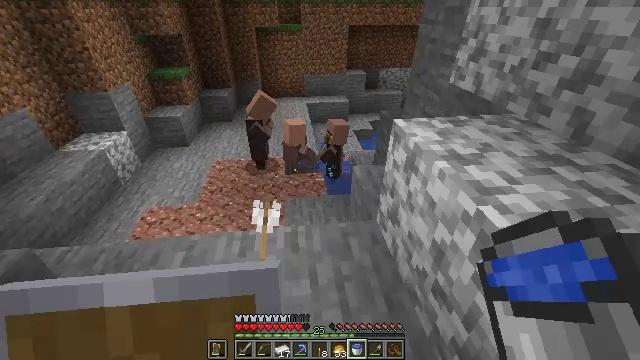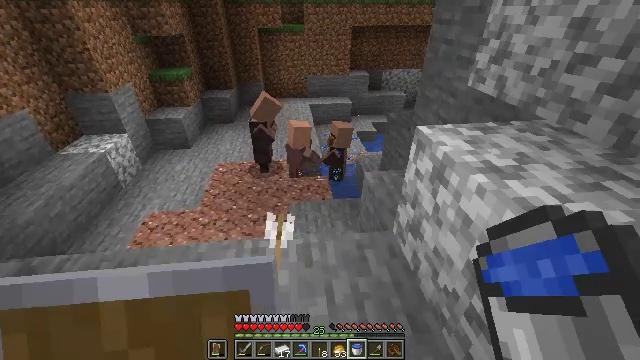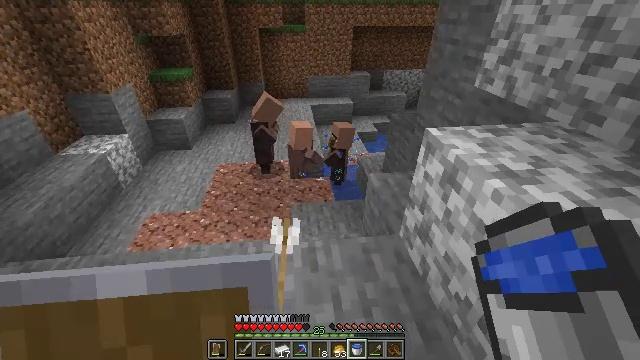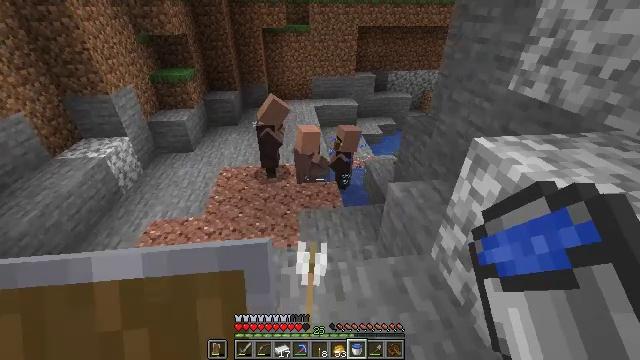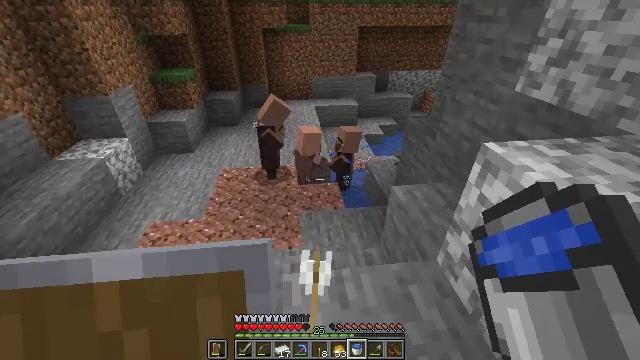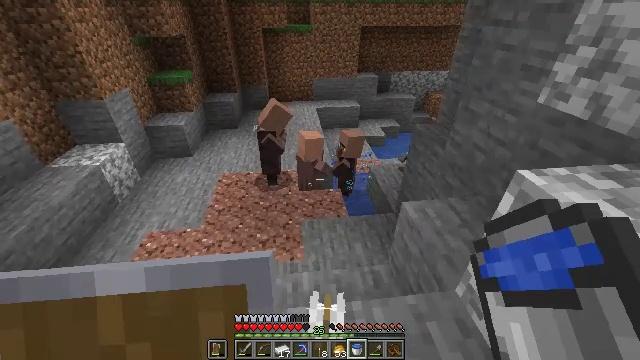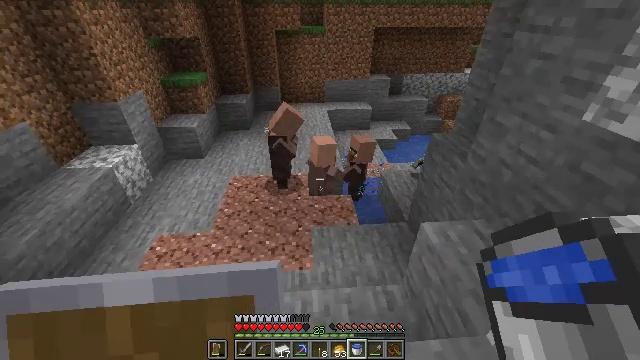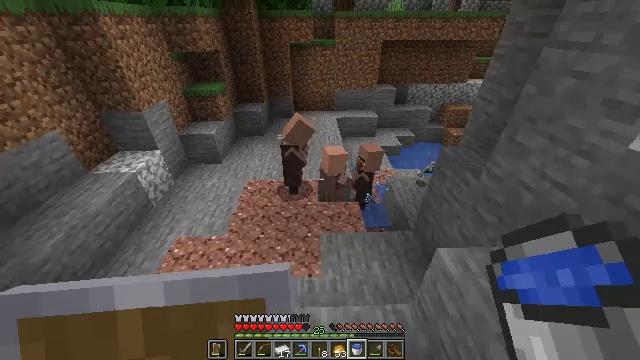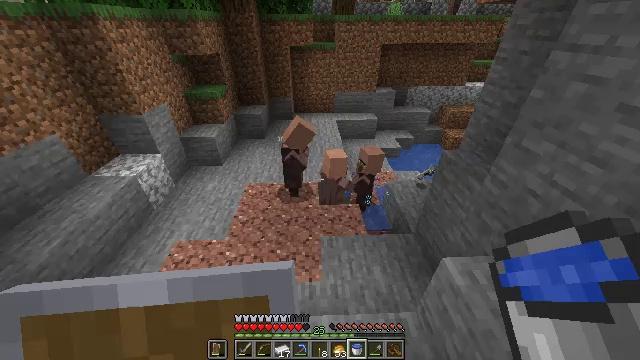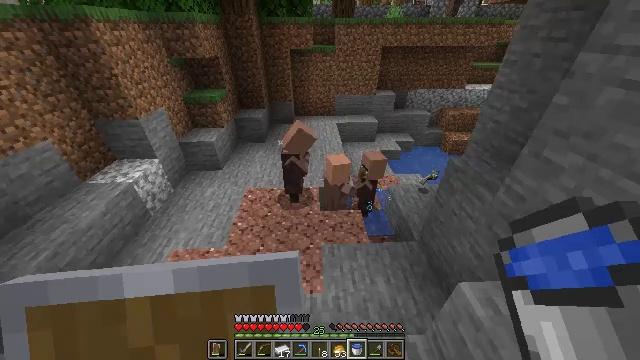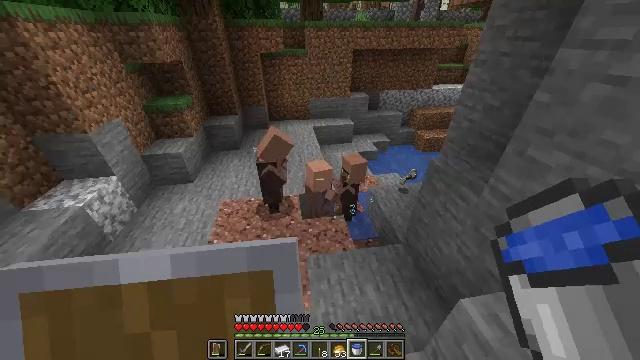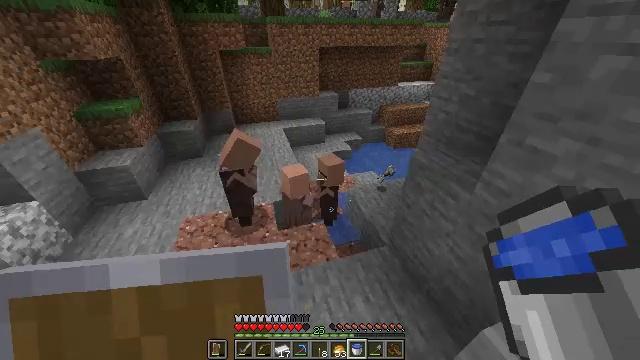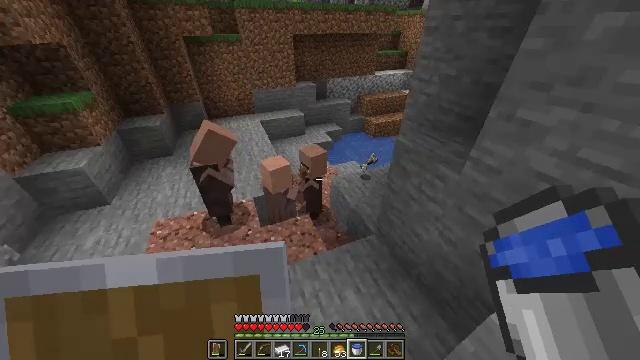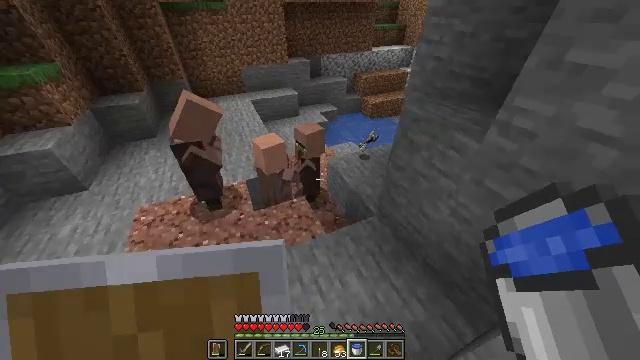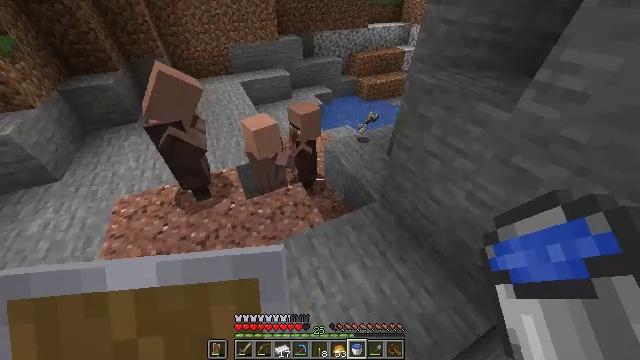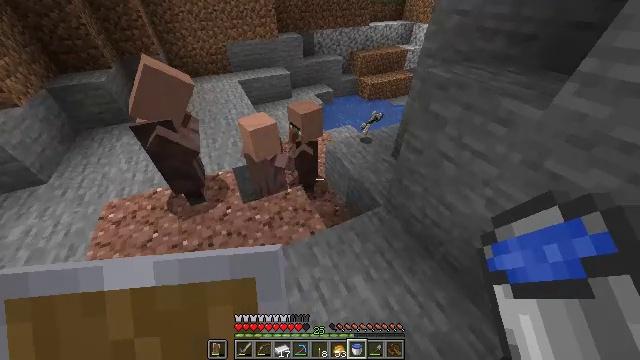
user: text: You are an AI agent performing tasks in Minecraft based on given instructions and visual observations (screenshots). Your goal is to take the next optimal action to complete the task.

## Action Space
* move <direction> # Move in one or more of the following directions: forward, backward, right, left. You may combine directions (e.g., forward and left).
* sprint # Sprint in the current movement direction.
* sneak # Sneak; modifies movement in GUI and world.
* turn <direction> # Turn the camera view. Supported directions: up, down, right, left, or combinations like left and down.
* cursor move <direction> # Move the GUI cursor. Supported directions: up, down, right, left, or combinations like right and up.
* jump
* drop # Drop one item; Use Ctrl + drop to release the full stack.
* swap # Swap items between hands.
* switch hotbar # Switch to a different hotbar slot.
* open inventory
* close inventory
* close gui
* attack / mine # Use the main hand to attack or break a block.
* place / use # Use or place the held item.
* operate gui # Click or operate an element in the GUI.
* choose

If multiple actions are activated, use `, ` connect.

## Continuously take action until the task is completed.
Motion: motion action
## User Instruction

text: Craft a coal block by filling the grid with coal.
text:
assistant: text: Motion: move forward and move left
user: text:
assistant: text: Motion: move forward and move left
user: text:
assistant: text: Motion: move forward
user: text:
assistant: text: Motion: move forward
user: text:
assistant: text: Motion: move forward, sprint
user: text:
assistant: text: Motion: move forward, sprint, turn left
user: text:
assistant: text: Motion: move forward, sprint, turn left
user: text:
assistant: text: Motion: move forward
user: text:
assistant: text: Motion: move forward
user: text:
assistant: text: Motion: move forward, turn right
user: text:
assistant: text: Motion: move forward, turn right
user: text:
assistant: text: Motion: move forward, turn right and down
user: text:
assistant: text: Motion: move forward, turn right and down
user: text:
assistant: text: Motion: move forward, turn right and down
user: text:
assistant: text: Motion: move forward
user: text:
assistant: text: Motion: move forward, turn right
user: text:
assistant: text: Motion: move forward, turn right and up
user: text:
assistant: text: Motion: move forward
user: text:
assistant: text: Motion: move forward, jump
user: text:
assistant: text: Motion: move forward, jump
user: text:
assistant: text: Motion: move forward
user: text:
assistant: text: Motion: move forward, turn right
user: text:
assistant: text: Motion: move forward, turn right and down
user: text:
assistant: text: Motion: move forward, turn right
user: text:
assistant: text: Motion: move forward, turn right
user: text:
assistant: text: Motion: move forward and move right, turn right and down
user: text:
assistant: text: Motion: move forward and move right, turn right and down
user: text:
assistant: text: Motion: move forward and move right, turn right and down
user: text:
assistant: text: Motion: move forward
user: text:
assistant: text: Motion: move forward